Question: In Microsoft Excel I want to have a pivot table that uses a calculated field for a row. I would like the calculated Row to exlude the current year. So I want two summary rows one with current year and one without. The attachment in orange shows my desired result.
I know I can manually make the cell formula for each month, but I would like it to be automatic. Any thoughts?

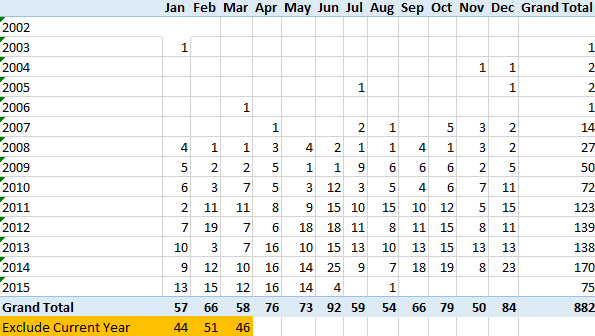
Answer: If your row variable was called "Year", your column variable called "Month", E1 was one of the cells in your pivot table and your values variable was called "Score", you could do something like
'''
=GETPIVOTDATA("Score",E1,"Month","Jan")-GETPIVOTDATA("Score",E1,"Month","Jan","Year",YEAR(NOW()))
'''
and repeat for each month.
However you would need to leave room under the table for it to expand to avoid over-writing your orange cells.
The only other way I can think of is the obvious one of copying the whole pivot table and filtering on row labels, excluding 2015.
You can copy a pivot table by selecting the whole table (can use ), right-clicking, selecting Copy and then pasting it somewhere else.
This is a mini-example showing the two methods.